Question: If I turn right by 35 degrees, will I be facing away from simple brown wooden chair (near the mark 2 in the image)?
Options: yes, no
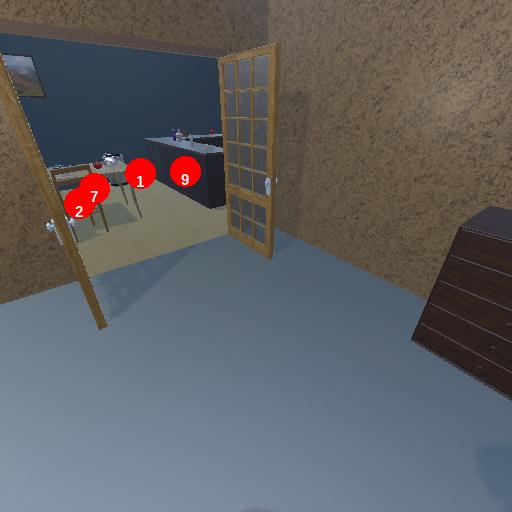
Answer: yes